Field crop: maize
Growth stage: 2
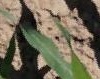
Species: maize